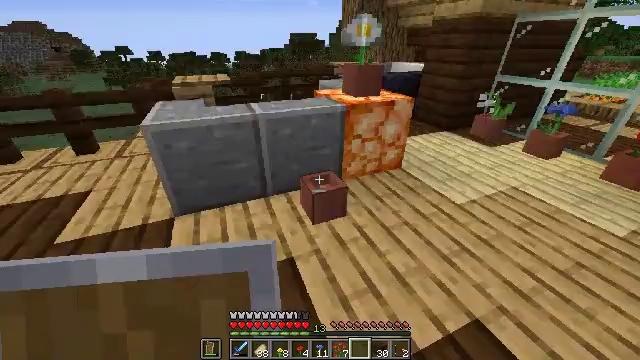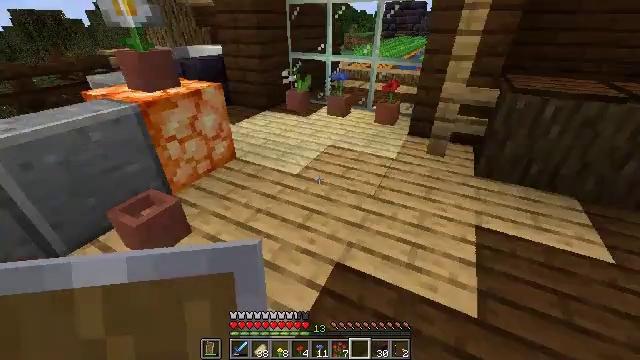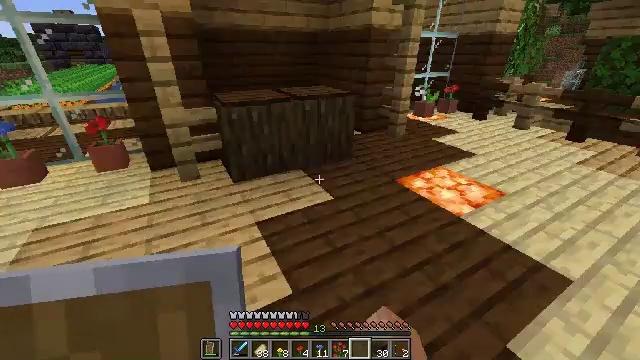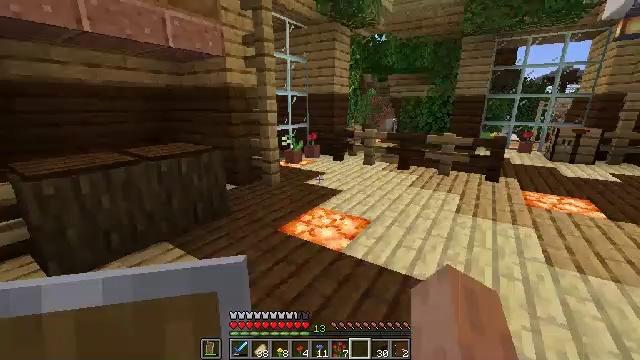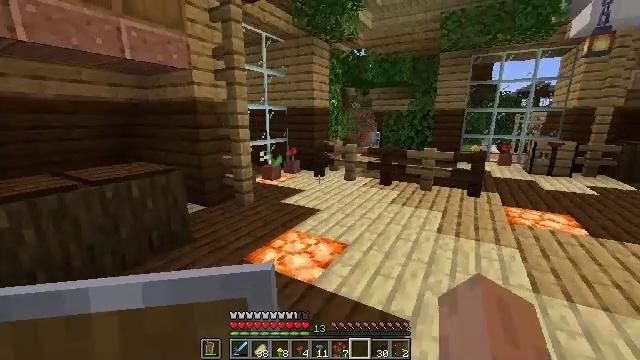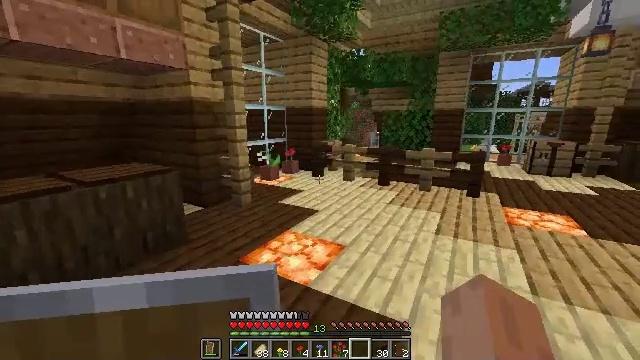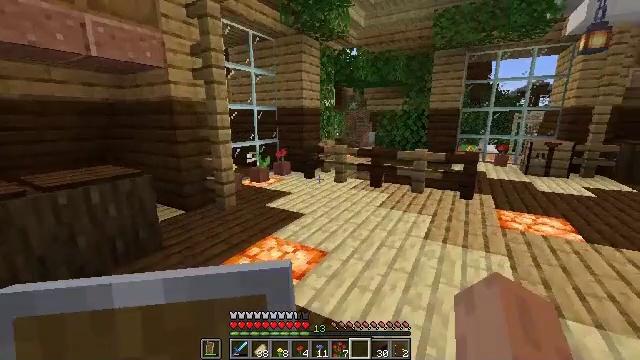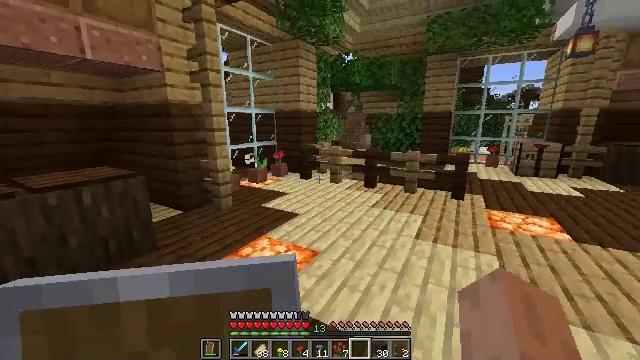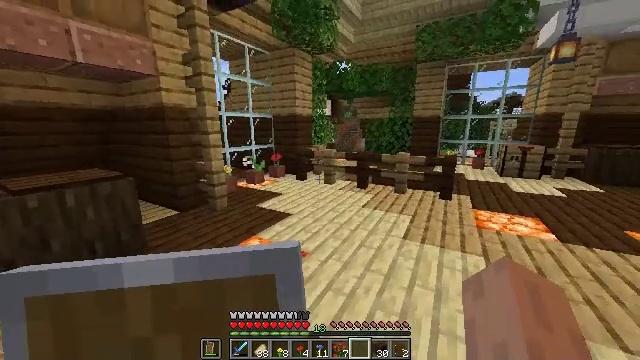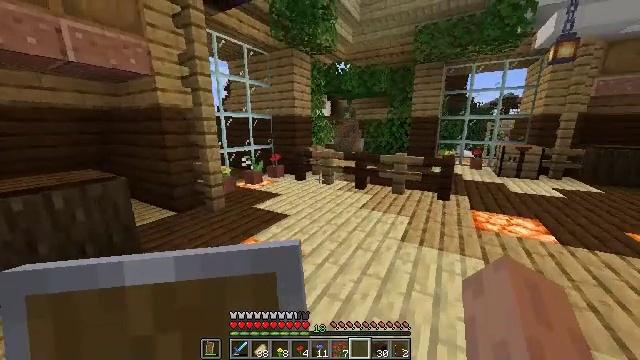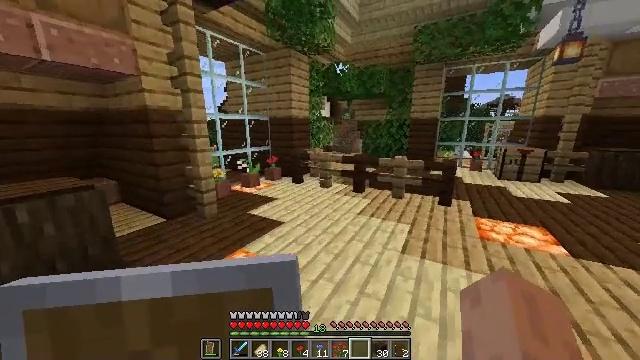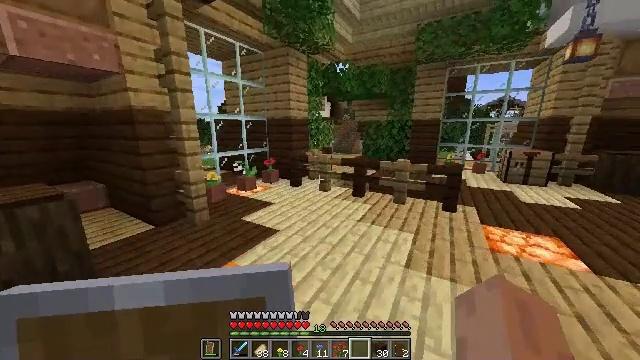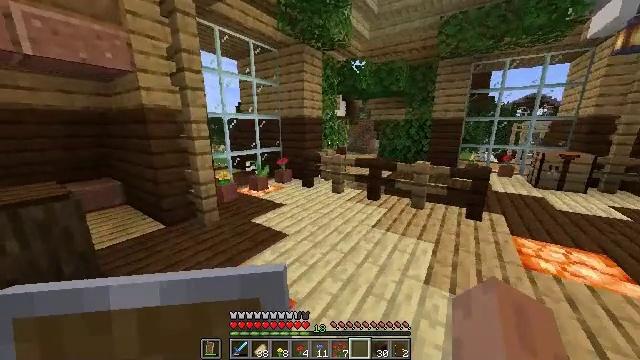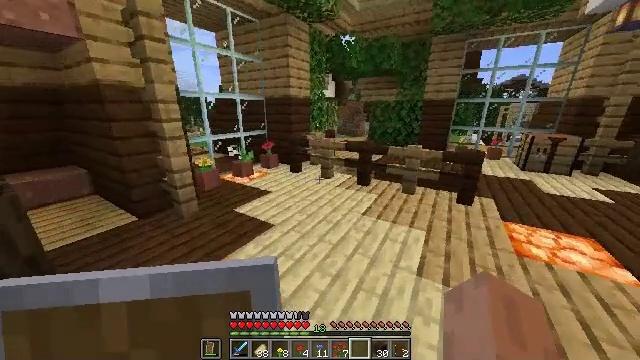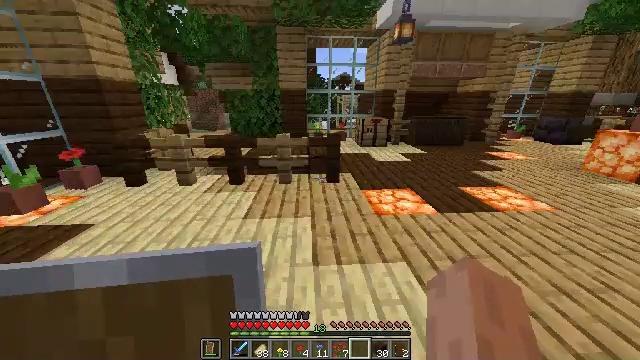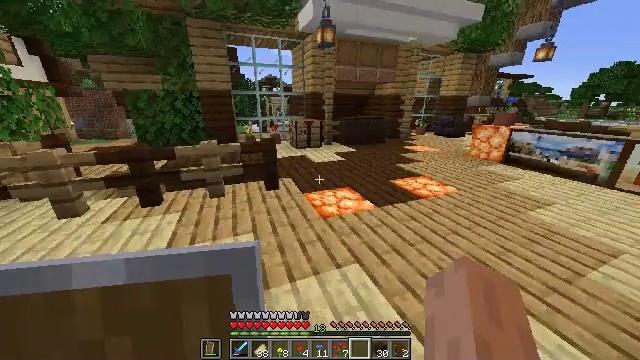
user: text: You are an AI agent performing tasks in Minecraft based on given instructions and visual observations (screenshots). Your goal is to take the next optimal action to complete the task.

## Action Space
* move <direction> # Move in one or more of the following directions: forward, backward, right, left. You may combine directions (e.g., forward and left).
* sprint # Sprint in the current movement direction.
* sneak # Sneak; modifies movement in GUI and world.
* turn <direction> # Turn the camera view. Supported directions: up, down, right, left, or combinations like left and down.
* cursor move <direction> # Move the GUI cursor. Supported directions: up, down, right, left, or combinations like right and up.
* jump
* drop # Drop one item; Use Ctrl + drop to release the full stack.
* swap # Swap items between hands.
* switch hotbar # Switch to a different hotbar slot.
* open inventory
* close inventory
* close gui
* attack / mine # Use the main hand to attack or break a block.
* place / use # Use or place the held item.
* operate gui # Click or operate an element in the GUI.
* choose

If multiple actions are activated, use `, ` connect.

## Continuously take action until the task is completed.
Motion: motion action
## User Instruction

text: Open a crafting table to craft a flower pot.
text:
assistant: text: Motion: move right, turn right and down
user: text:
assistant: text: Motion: move right, turn right and up
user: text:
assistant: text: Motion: move forward and move right, turn right and up
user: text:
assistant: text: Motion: move forward and move right, turn right and up
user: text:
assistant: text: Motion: move right
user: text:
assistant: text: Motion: move forward and move right
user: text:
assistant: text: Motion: move forward and move right
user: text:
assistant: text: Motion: move forward
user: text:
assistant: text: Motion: move forward
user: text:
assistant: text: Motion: move forward
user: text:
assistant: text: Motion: move forward
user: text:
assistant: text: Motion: move forward, turn left
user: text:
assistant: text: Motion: move forward, turn right and down
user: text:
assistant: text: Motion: move forward, turn right and down
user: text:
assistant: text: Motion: move forward, turn right
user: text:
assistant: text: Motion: move forward
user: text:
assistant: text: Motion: move forward
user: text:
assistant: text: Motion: move forward
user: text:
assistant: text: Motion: move forward
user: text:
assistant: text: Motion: move forward
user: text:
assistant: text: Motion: move forward, turn left
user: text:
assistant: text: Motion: move forward, turn left
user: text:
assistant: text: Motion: move forward, turn left and up
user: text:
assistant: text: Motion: move forward
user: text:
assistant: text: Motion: move forward
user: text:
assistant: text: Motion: move forward
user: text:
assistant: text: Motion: move forward, turn right
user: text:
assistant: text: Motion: move forward, turn right and down
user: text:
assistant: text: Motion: move forward
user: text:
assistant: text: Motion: move forward